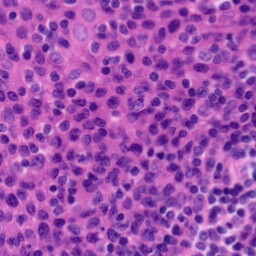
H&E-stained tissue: Tonsil